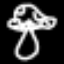
Label: mushroom